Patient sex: M
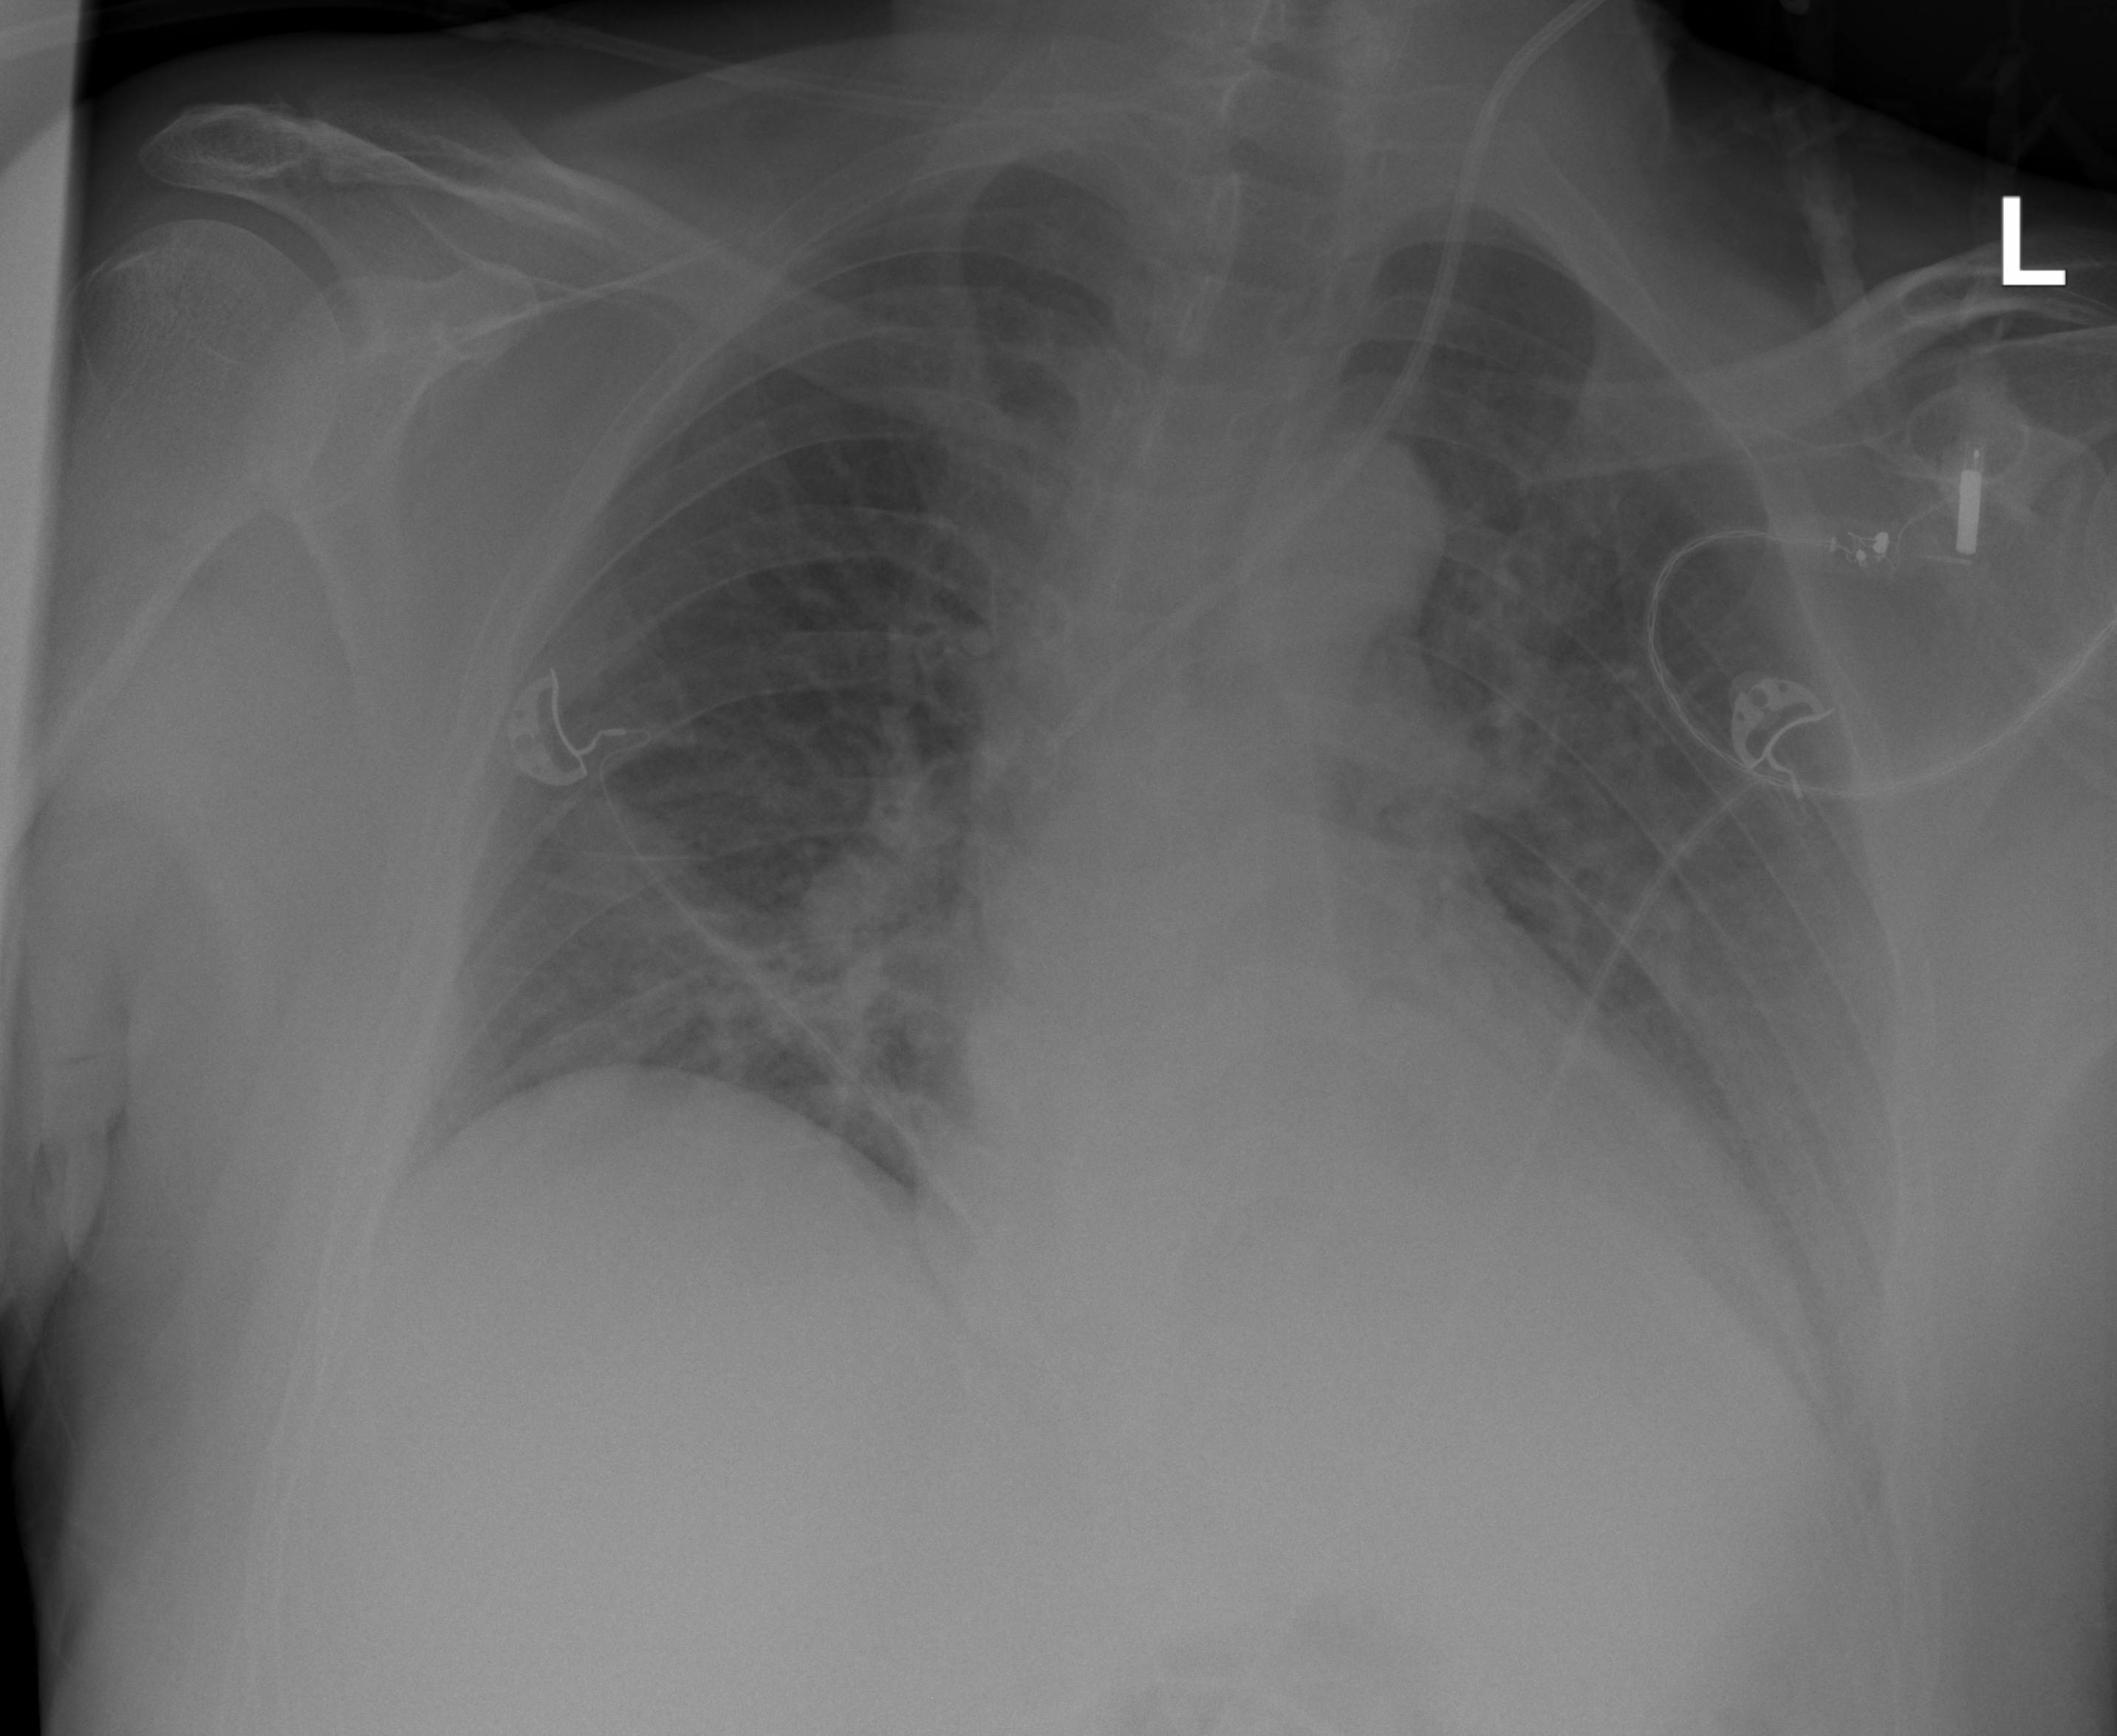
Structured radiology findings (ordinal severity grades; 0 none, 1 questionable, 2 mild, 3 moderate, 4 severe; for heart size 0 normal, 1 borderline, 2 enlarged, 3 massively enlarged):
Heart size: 2
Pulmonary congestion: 2
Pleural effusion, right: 0
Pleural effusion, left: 3
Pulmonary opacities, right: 2
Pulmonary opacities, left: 0
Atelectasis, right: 2
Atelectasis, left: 2